Field crop: maize
Growth stage: 2
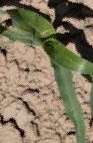
Species: maize